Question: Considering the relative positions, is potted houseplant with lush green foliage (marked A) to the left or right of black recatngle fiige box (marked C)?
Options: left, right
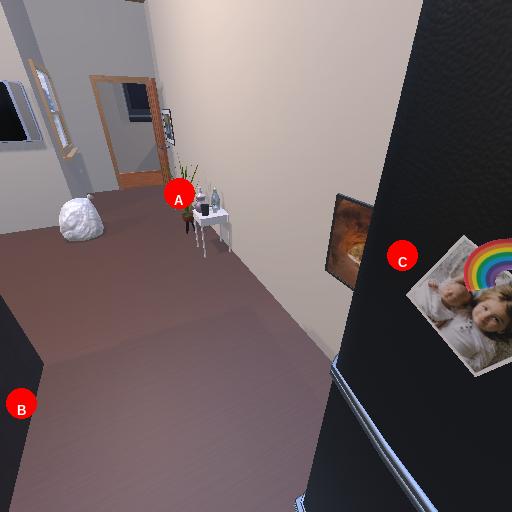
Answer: left